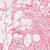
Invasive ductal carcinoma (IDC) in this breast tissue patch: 0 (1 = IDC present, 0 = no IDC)